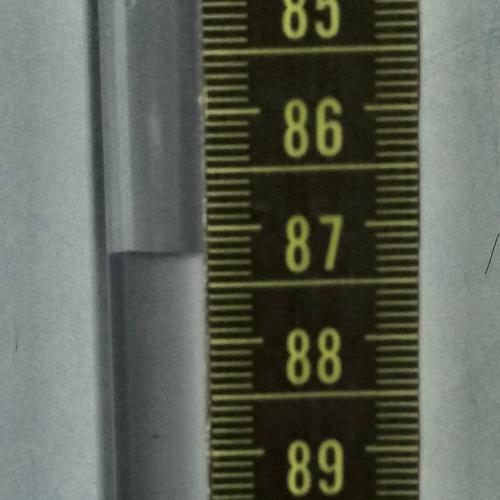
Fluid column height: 87.2 cm